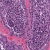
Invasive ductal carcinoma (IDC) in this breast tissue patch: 0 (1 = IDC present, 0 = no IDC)